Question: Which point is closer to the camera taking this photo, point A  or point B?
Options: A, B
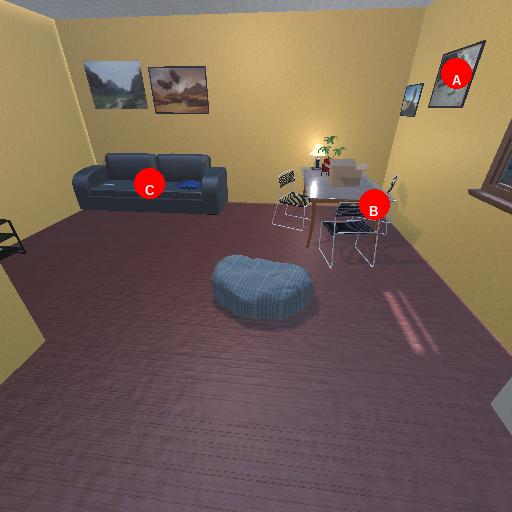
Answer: A